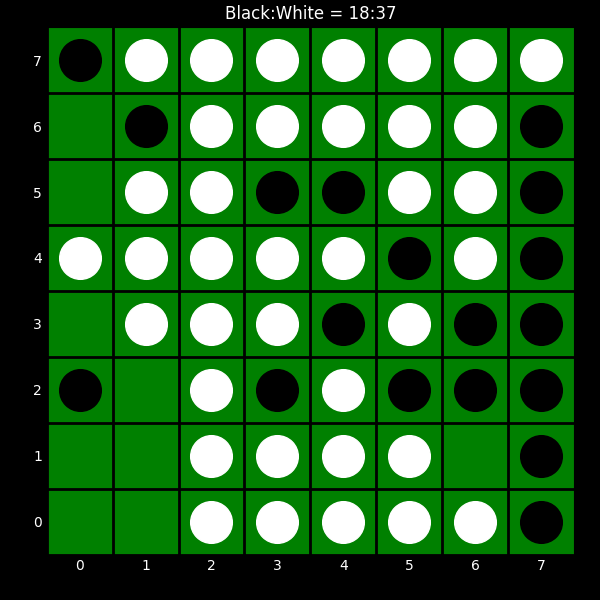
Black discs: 18
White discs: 37